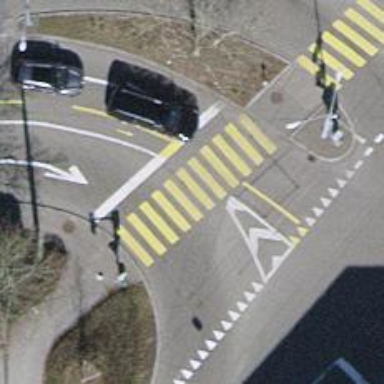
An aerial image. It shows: Crossing with traffic signals.